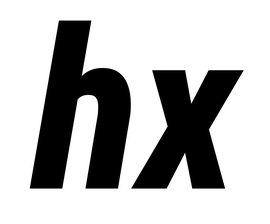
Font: Roboto-Italic_Condensed_ExtraBold_Italic